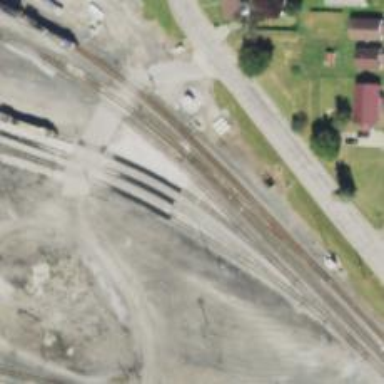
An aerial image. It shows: Railway yard used for servicing trains.